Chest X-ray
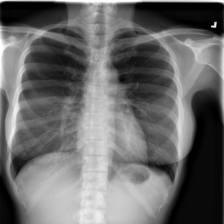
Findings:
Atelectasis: negative
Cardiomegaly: negative
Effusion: negative
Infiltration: negative
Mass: negative
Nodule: negative
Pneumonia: negative
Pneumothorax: negative
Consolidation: negative
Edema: negative
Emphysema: negative
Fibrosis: negative
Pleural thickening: negative
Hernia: negative